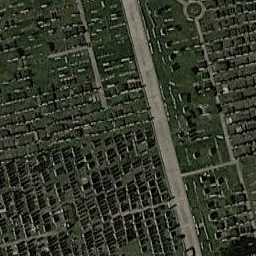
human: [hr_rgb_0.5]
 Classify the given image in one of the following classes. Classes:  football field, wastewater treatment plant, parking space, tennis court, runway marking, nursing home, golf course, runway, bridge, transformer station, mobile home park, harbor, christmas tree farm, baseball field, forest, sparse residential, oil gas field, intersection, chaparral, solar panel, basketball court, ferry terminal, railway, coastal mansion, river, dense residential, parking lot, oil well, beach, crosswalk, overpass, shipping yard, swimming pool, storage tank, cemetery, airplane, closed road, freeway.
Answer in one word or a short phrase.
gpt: cemetery